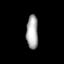
Tissue: prostate
Cell type: T cells
Senescence score: 0.2998
Nuclear area (px): 388
Mean DAPI intensity: 169.116